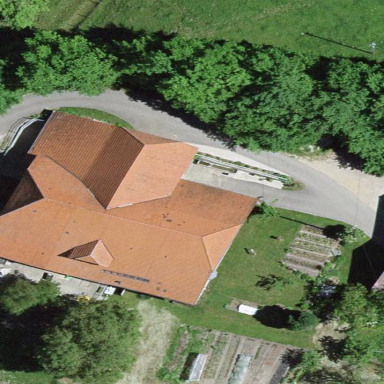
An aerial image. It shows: Farm building.